Field crop: maize
Growth stage: 2
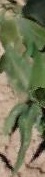
Species: maize